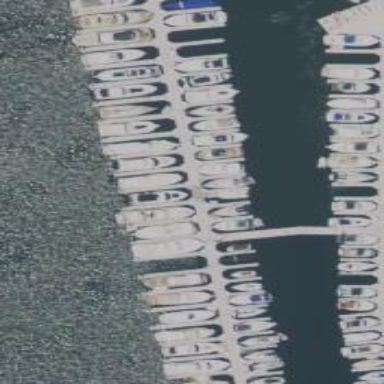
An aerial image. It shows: Man-made pier.